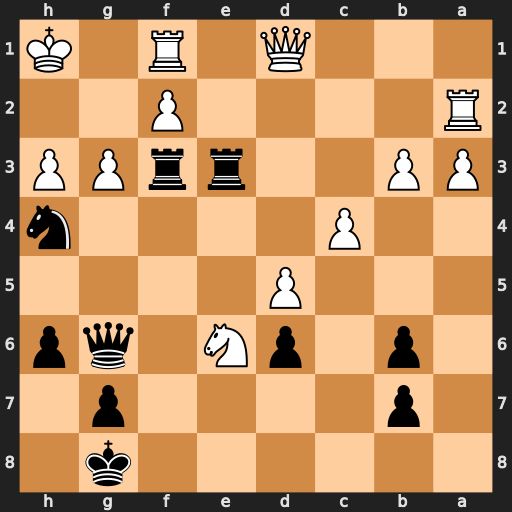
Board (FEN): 6k1/1p4p1/1p1pN1qp/3P4/2P4n/PP2rrPP/R4P2/3Q1R1K
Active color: b
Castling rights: -
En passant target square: -
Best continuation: Nf5 Rg1 Nxg3+ Rxg3 Rxg3